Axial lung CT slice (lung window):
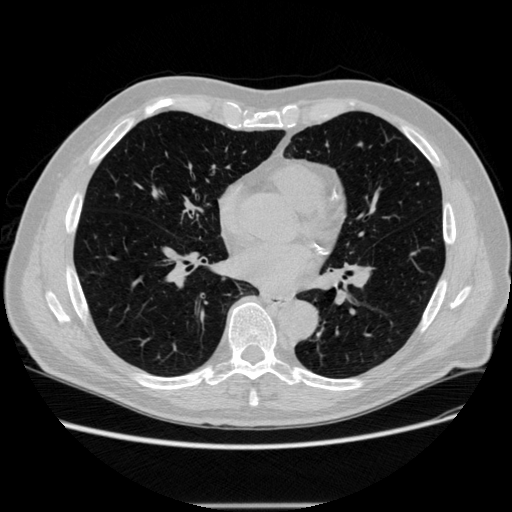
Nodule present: no